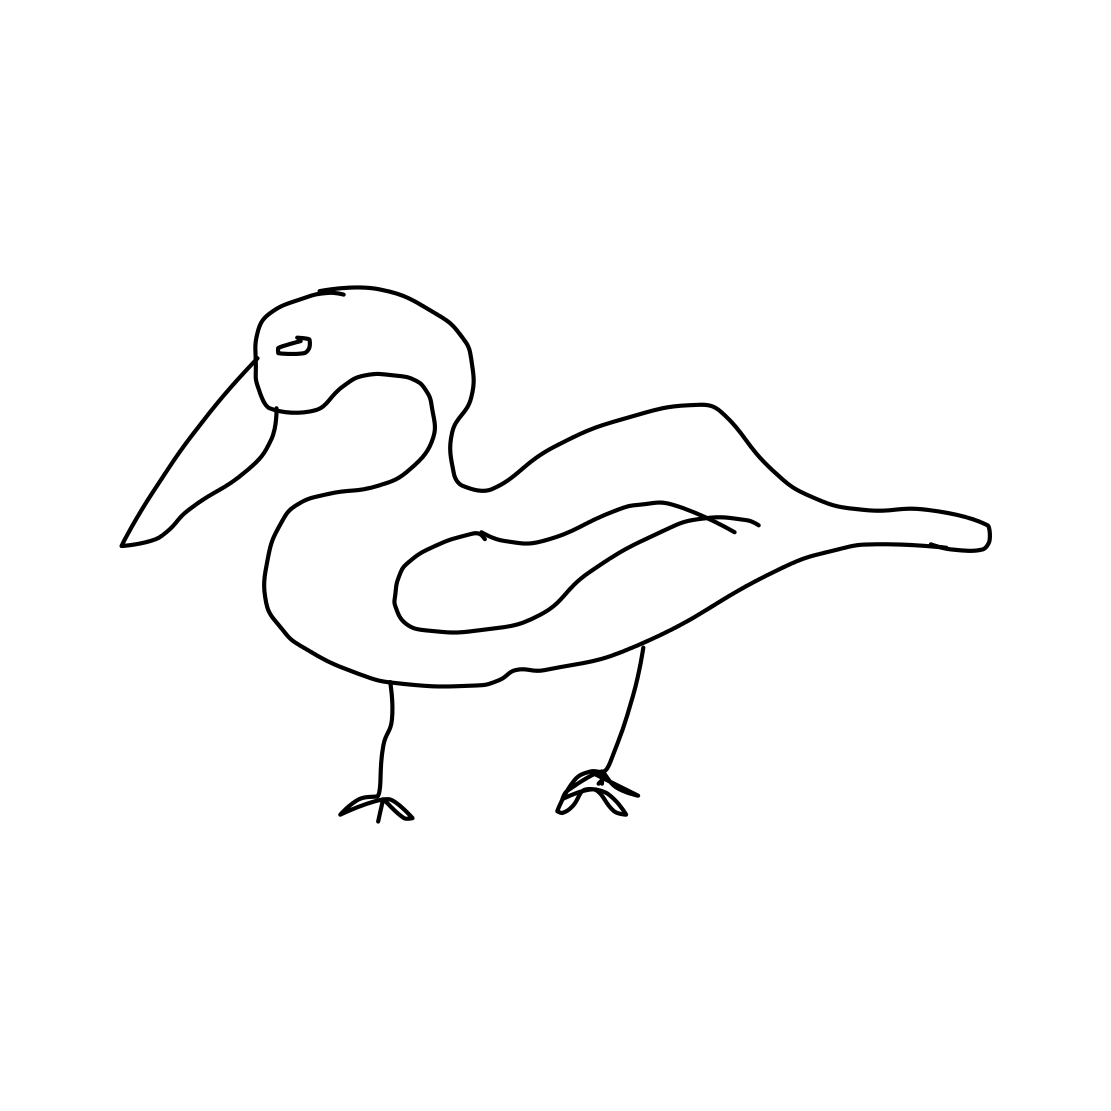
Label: swan